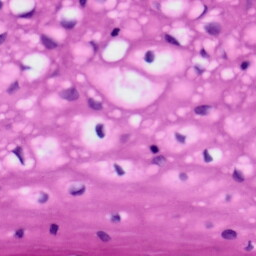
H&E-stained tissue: Tonsil